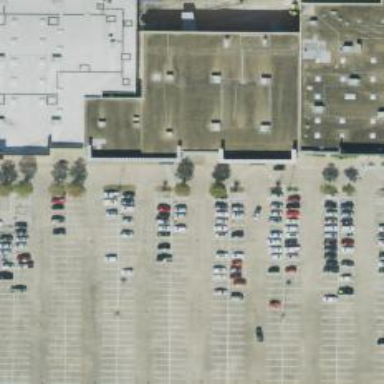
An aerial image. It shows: Parking space is available.